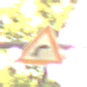
Verkehrszeichen: KurveRechts
Umgebung: Outdoor, Nature
Tageszeit: Midday
Wetter: PartlyCloudy
Licht: Natural
Jahreszeit: NotSpecified
Kontrast: LowContrast